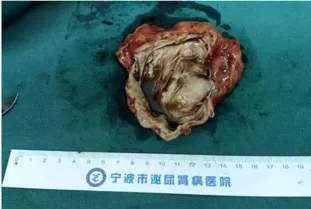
(B) The cyst lesion originated from the small intestine. Sectioning revealed brown and sticky fluid.
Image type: medical_photograph (other_medical_photograph)